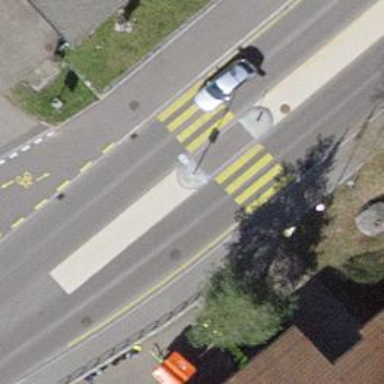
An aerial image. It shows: Zebra crossing with crossing island.